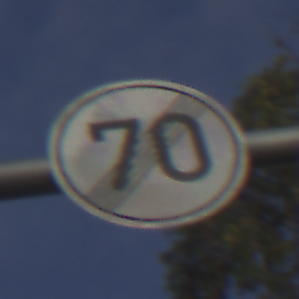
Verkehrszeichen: EndeGeschwindigkeit70
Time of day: MorningAfternoon
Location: Outdoor (Urban)
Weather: PartlyCloudy
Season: NotSpecified
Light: Natural